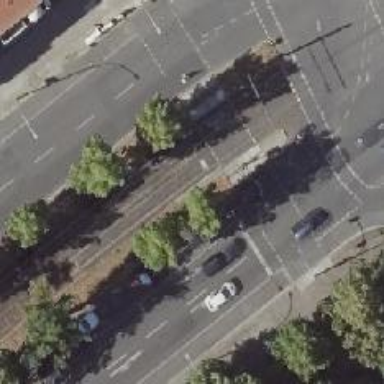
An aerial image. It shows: Road with traffic signals.